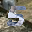
Label: 5